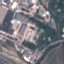
Land use / land cover: Industrial